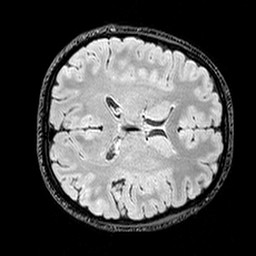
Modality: T2w
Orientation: axial
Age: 25
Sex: female
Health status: healthy
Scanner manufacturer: siemens
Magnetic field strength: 3 T
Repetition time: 5 s
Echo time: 0.396 s